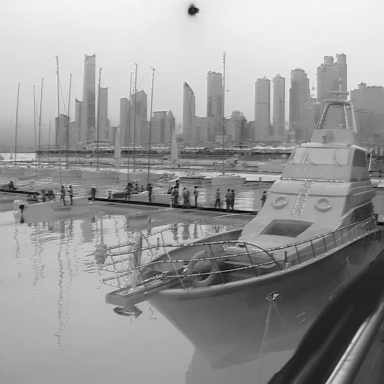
There are seven objects shown in the infrared image, including a canoe, and six sailboats.